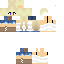
A female human skin with pale skin, wearing blonde long hair dressed in a blue tshirt and blue jeans, featuring a closed mouth.